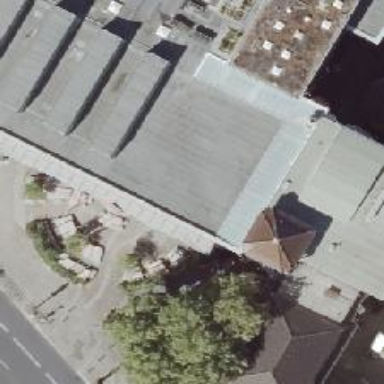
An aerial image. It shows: Canteen.